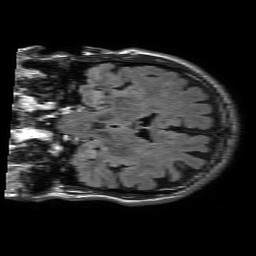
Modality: FLAIR
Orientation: coronal
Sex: male
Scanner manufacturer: philips
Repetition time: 11 s
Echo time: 0.125 s